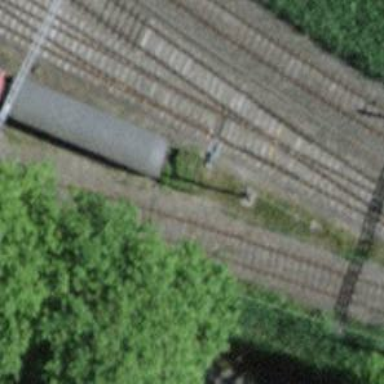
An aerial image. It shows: Railway switch.